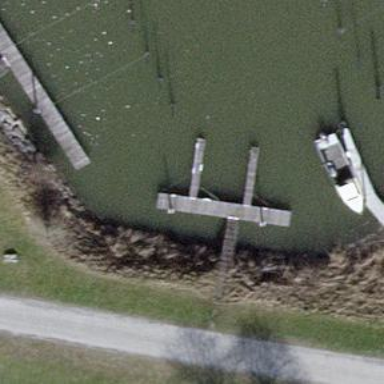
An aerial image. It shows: Man-made pier.